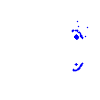
Particle: electron